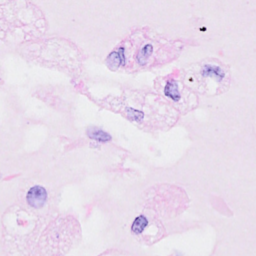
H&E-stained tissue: Breast